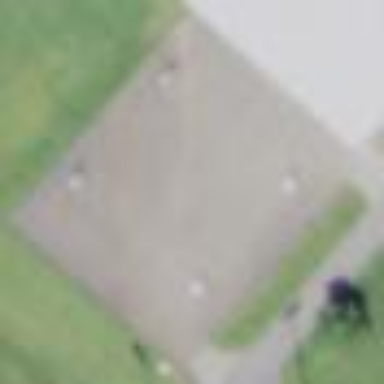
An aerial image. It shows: Basketball court on leisure land pitch.